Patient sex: F
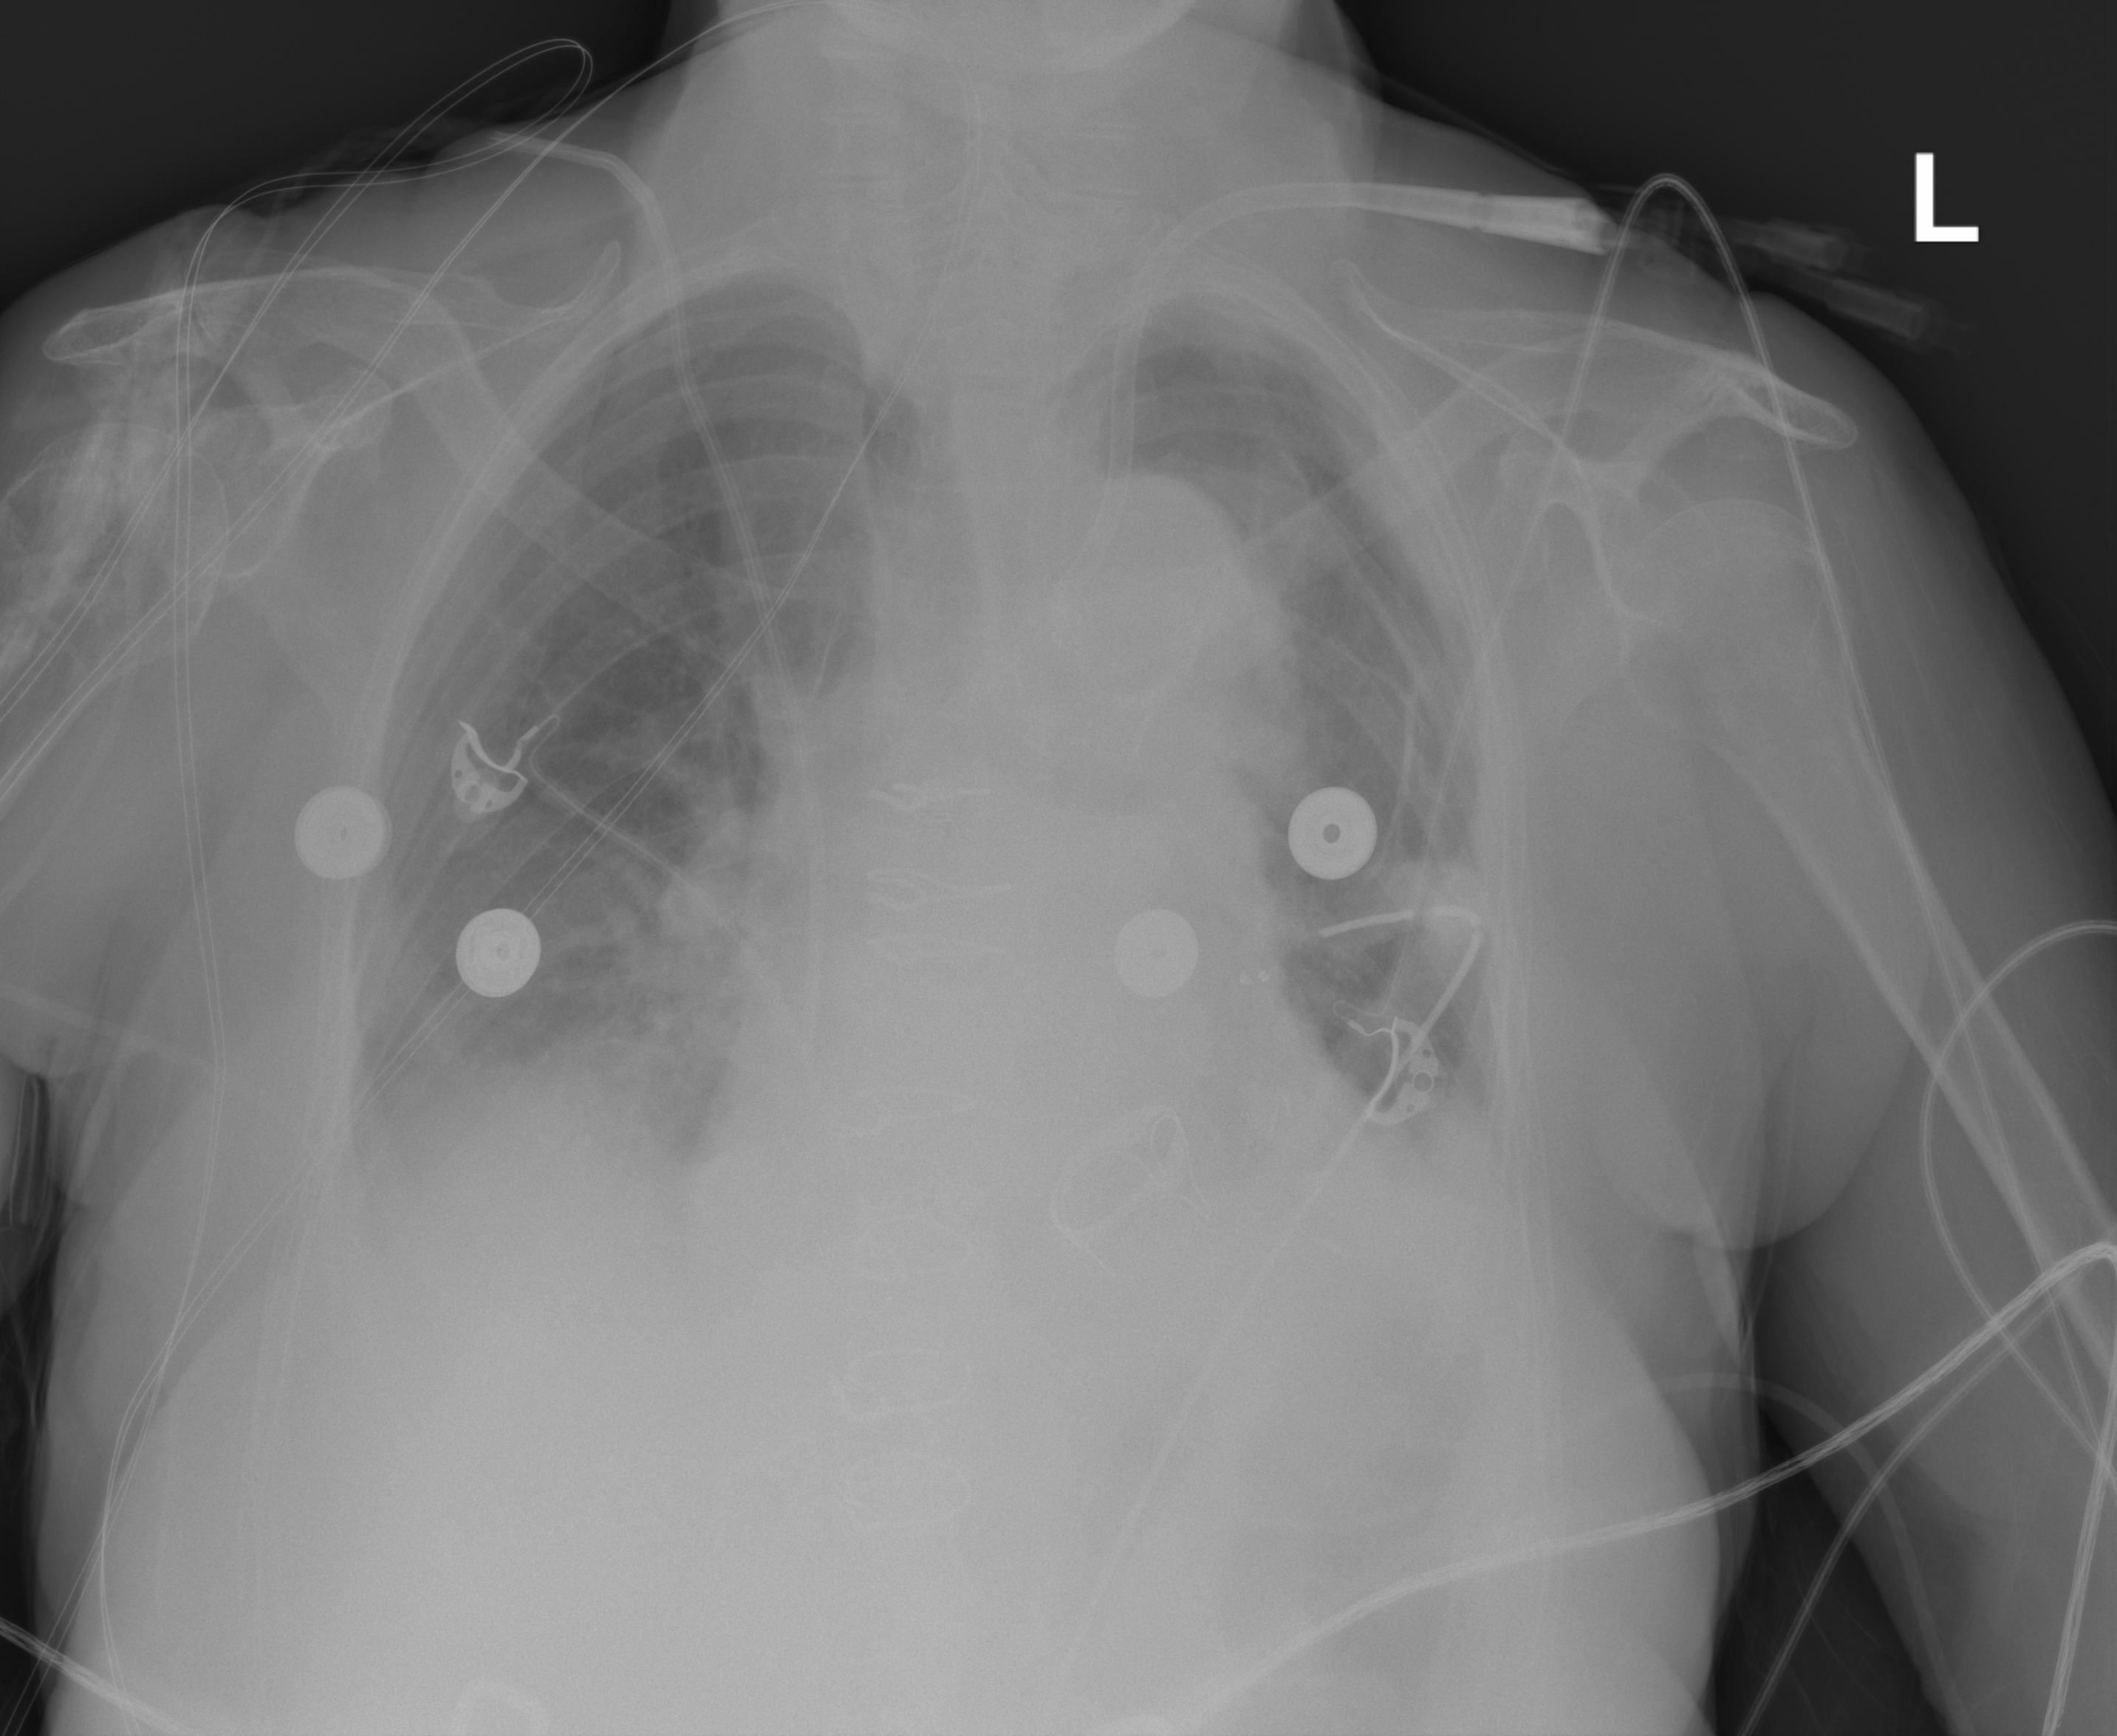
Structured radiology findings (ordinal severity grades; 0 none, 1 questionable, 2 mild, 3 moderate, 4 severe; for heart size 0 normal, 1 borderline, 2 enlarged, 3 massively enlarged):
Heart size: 2
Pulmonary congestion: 1
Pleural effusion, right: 2
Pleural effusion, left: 2
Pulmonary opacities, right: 0
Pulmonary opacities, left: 0
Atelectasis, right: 2
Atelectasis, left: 2